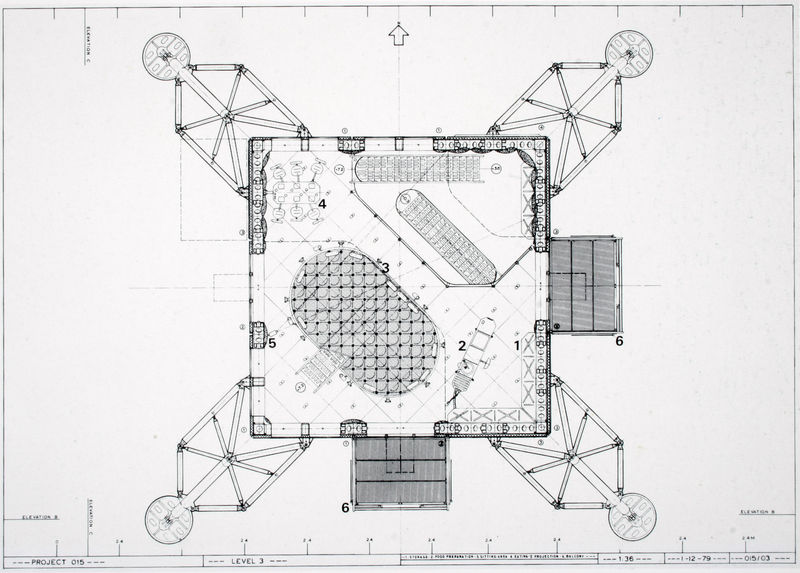
Titel: Projekt 015, Grundriss Ebene 3
Künstler: Future Systems
Schlagwörter: architektur, linien, zahlen, ziffern, kran, technik, beschriftung, konstruktion, pfeile, grundriss